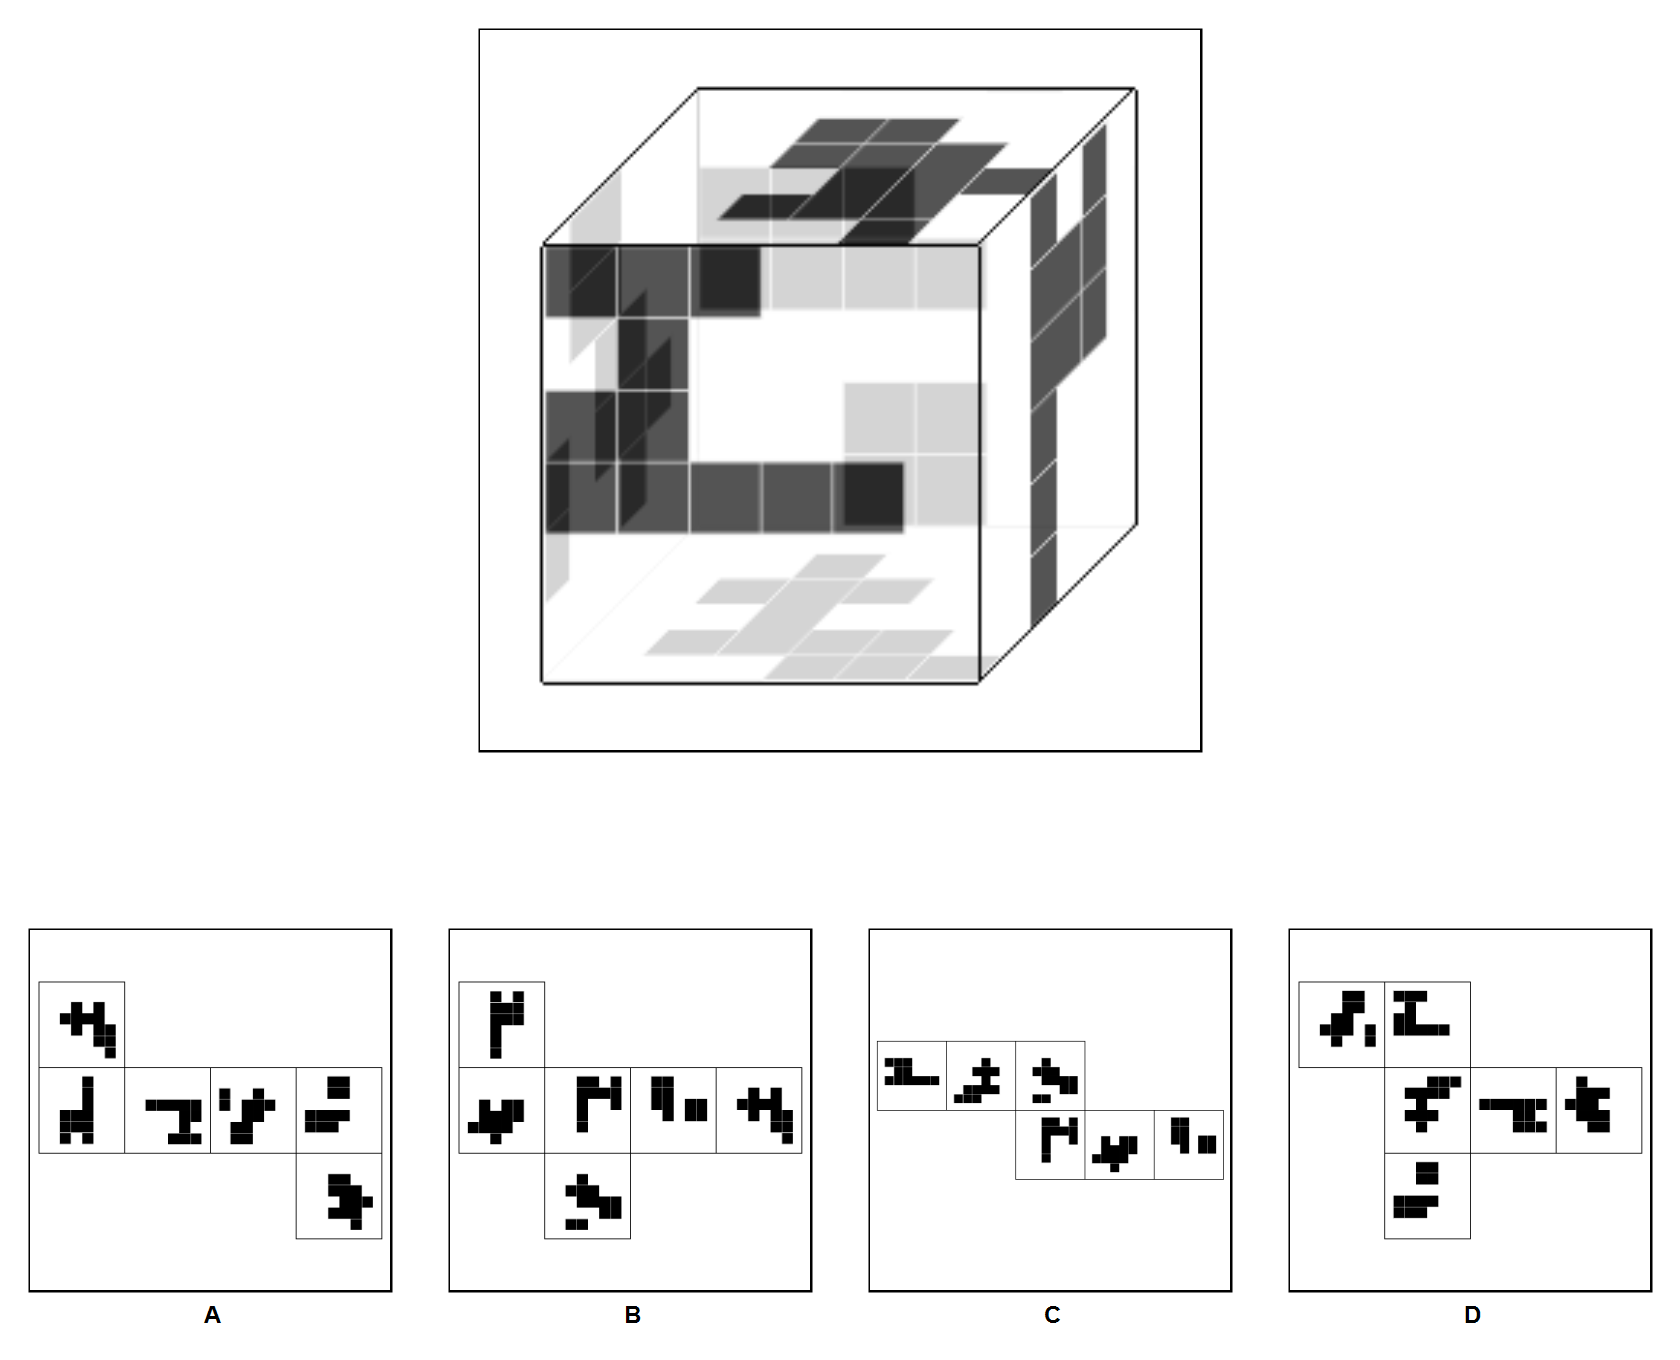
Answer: B